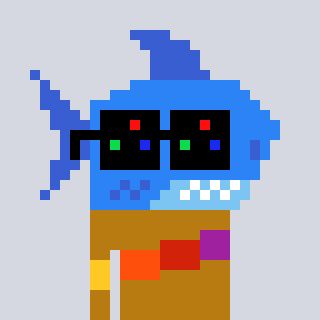
a pixel art character with square black sunglasses, a shark-shaped head and a gold-colored body on a cool background